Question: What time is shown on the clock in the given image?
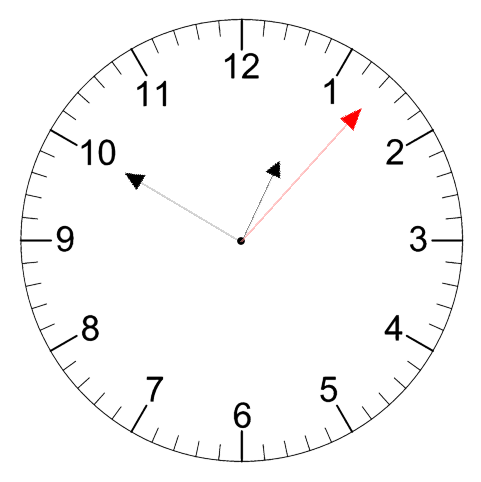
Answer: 12:50:07